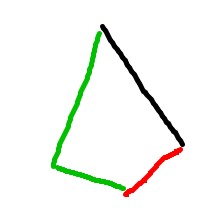
Shape: kite